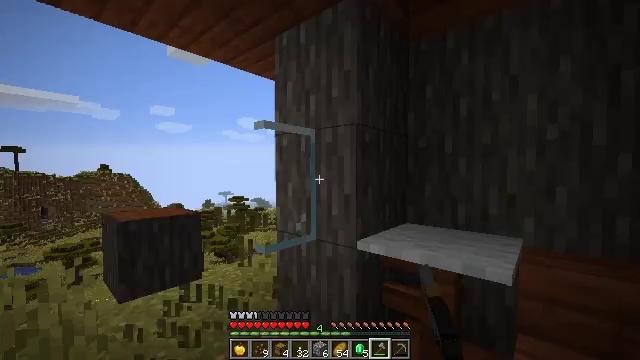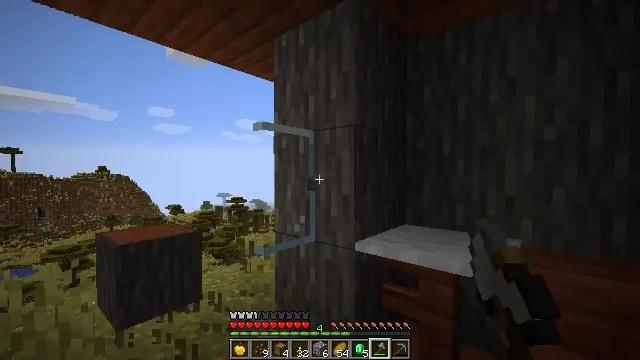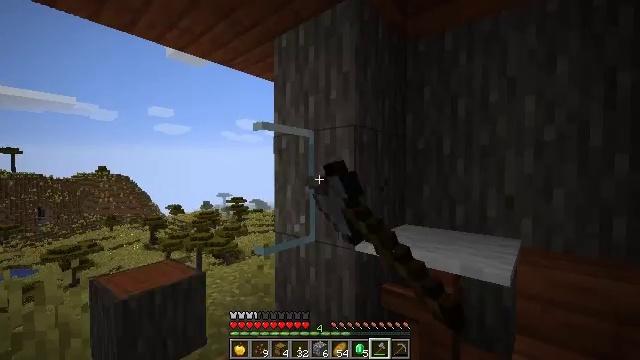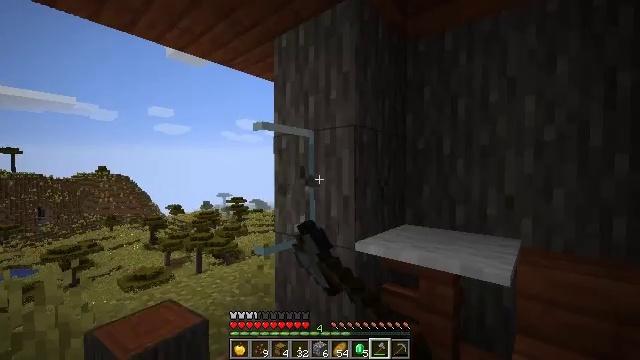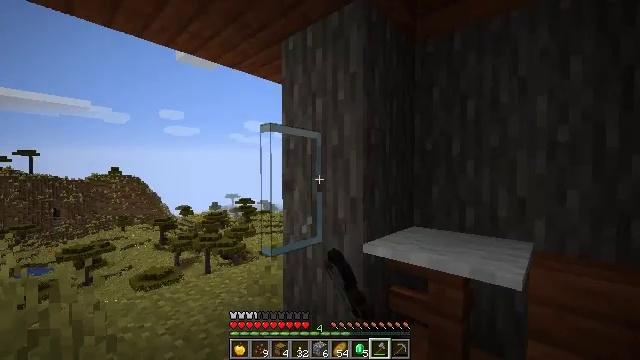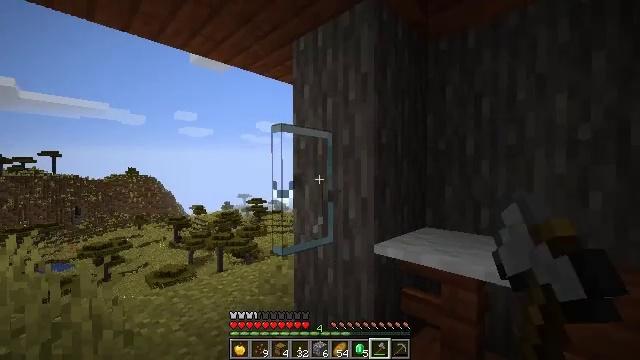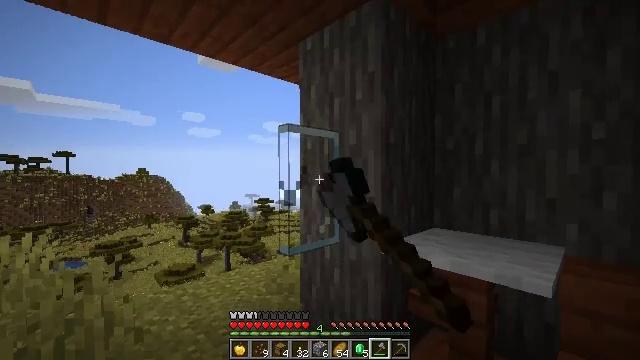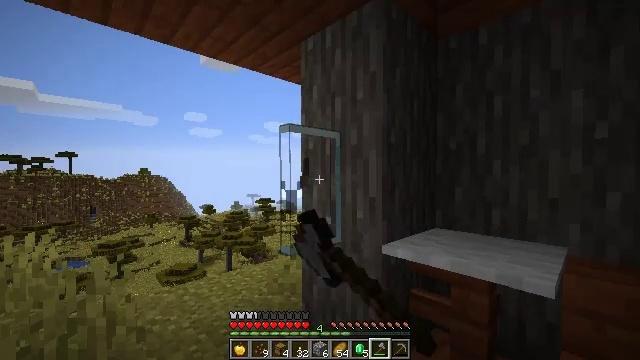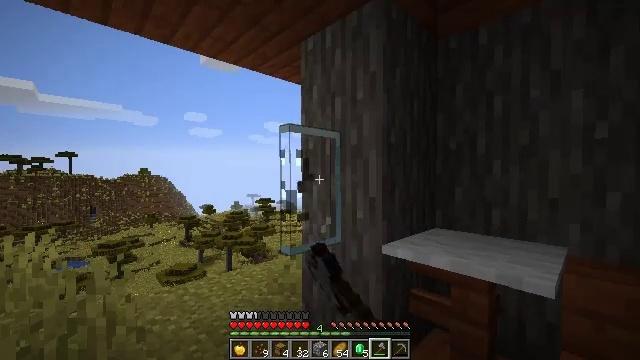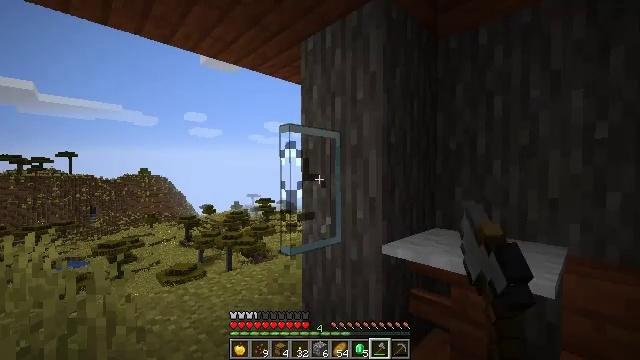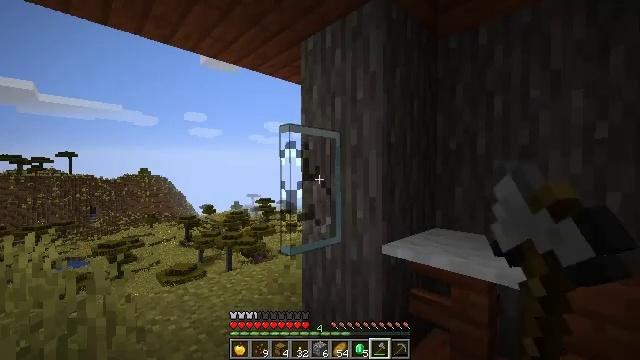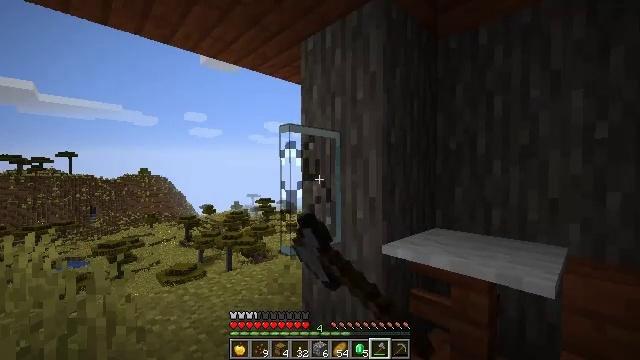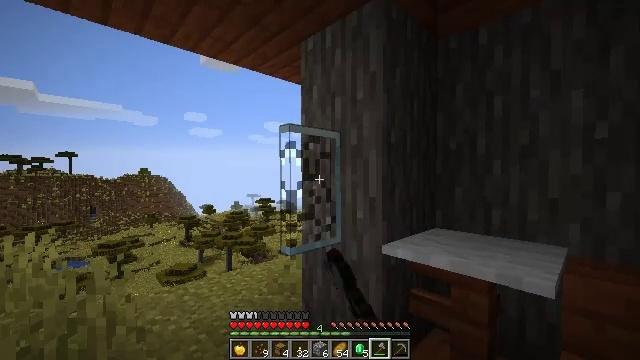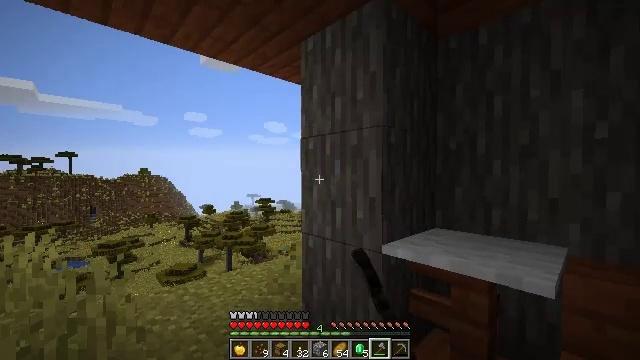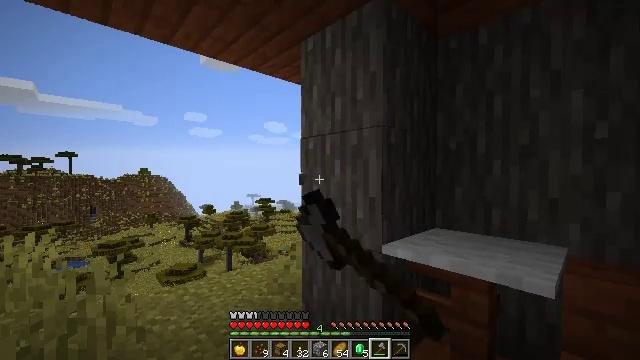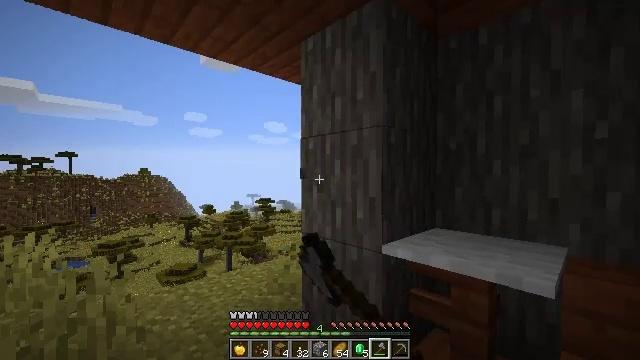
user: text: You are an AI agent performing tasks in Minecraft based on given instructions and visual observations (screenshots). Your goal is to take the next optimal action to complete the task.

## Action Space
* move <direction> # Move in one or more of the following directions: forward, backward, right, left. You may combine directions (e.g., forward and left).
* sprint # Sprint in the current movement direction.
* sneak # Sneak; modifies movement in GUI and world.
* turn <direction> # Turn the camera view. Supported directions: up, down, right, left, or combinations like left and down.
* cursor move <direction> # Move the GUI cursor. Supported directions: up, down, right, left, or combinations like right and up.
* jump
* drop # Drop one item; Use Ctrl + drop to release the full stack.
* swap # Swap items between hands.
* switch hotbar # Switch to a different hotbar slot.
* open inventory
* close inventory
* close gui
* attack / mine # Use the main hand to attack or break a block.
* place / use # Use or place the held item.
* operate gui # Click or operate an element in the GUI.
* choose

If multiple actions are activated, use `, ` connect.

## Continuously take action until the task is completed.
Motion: motion action
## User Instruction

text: Mine the glass pane carefully.
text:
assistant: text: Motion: attack / mine
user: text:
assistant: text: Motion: attack / mine
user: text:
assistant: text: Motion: attack / mine
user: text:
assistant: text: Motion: turn left, attack / mine
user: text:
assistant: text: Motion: turn left, attack / mine
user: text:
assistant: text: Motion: turn left, attack / mine
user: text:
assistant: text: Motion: attack / mine
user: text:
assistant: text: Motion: attack / mine
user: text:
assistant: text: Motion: attack / mine
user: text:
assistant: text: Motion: attack / mine
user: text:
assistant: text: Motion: attack / mine
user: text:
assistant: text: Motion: attack / mine
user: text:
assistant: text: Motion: attack / mine
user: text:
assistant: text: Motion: attack / mine
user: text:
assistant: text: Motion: attack / mine
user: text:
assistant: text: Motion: attack / mine
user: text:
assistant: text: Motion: attack / mine
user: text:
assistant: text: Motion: attack / mine